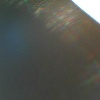
Label: sunburn